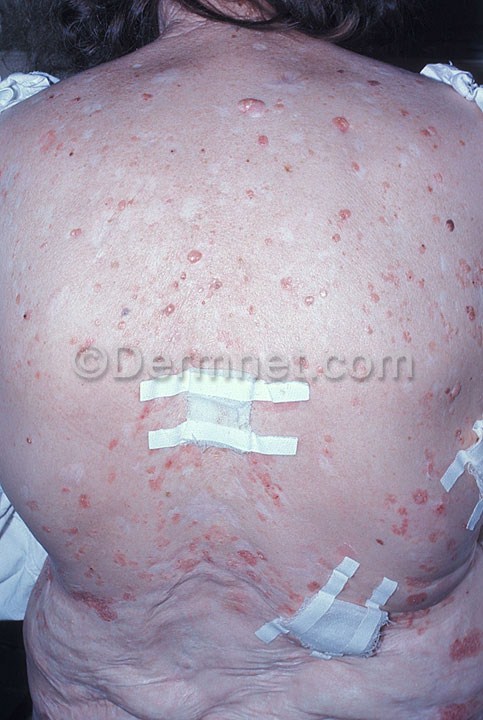
Disease: Actinic Keratosis Basal Cell Carcinoma and other Malignant Lesions